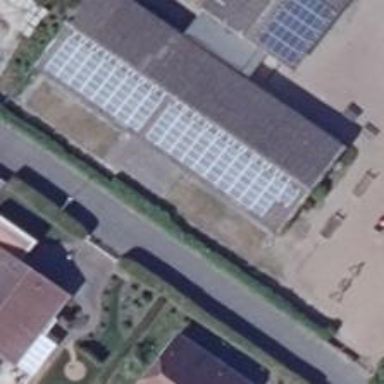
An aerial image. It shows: Solar photovoltaic panel generator producing electricity as small installation.